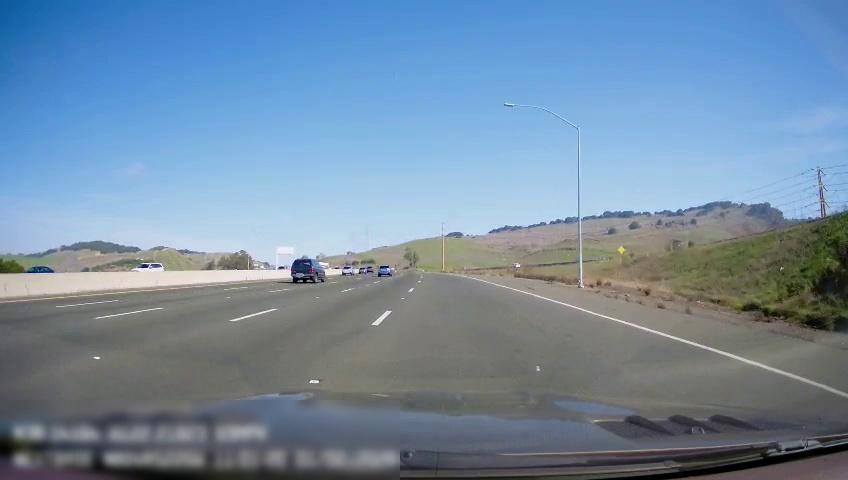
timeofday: Day
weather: Sunny
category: Drivable Space
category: Vehicles | Car
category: Vehicles | SUV
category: Vehicles | Car
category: Vehicles | SUV
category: Vehicles | Car
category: Lanes | Alternate Lane
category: Lanes | Alternate Lane
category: Lanes | Alternate Lane
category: Lanes | Alternate Lane
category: Lanes | Alternate Lane
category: Lanes | Alternate Lane